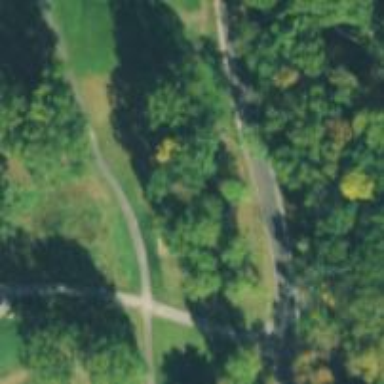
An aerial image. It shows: Golf cartpath that is also road path.